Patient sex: M
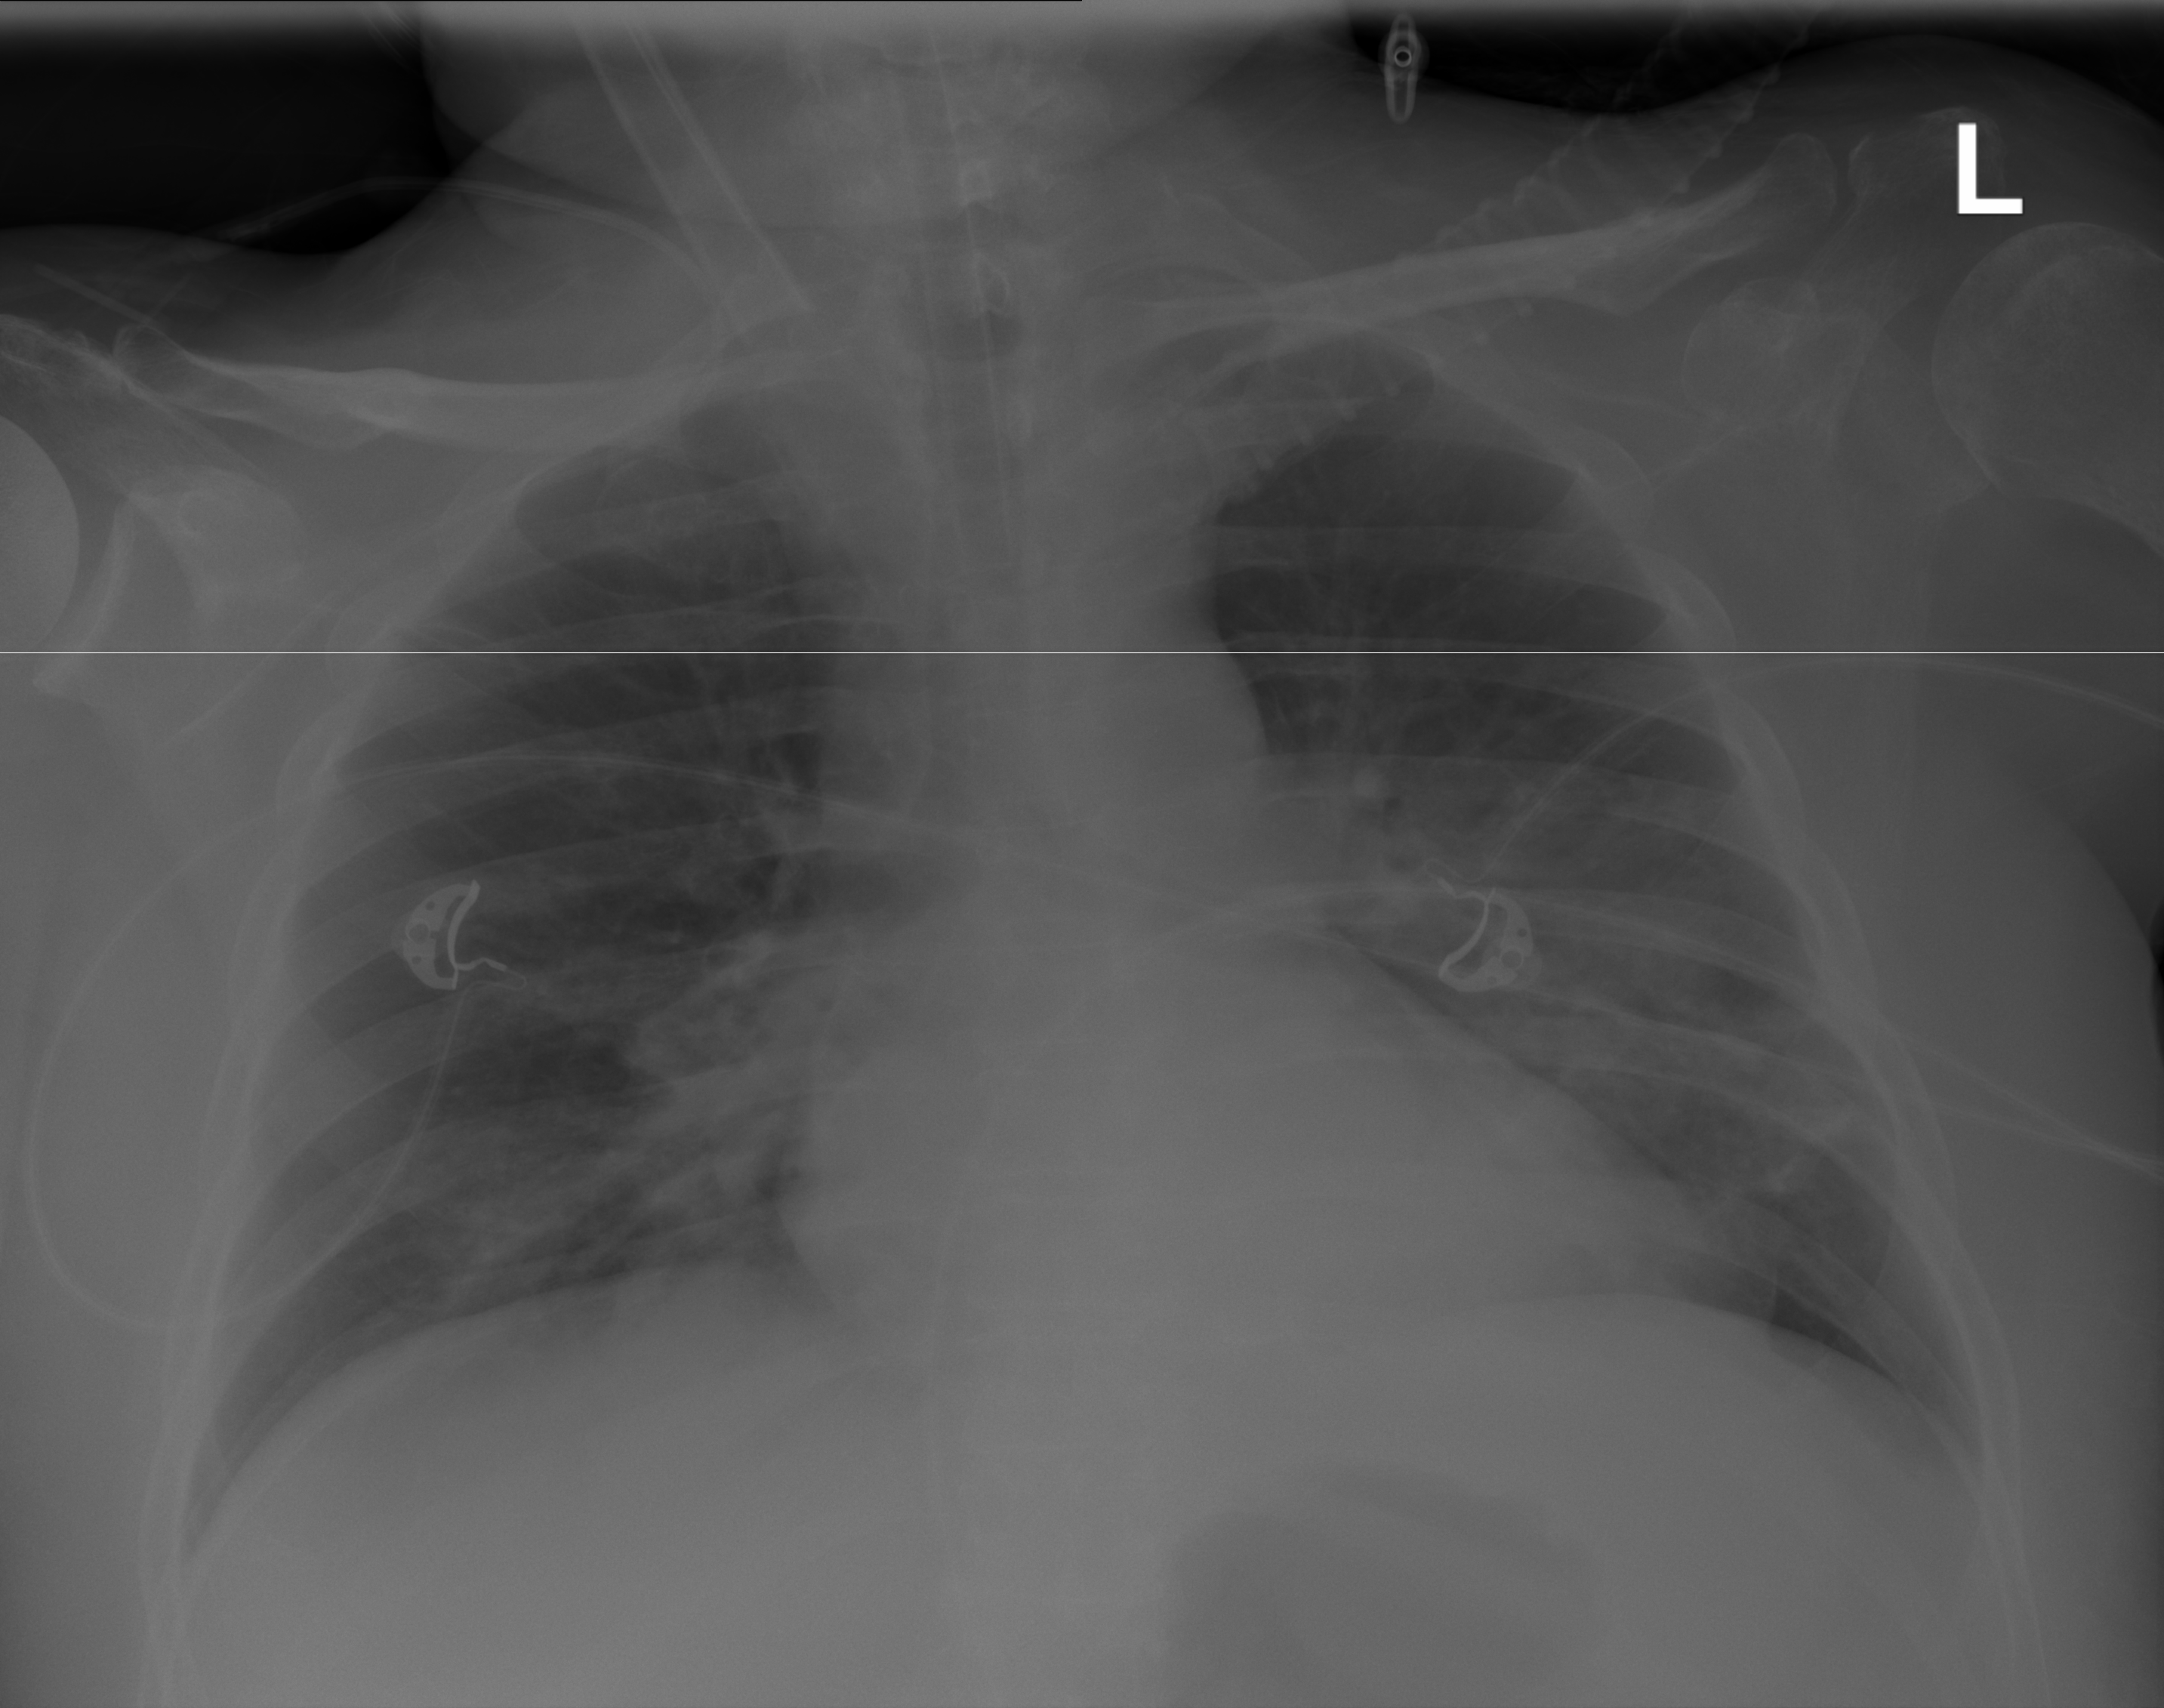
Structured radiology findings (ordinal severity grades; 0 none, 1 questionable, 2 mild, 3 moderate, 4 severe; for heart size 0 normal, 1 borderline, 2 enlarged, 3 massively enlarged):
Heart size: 0
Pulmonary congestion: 2
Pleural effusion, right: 0
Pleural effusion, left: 0
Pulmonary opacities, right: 2
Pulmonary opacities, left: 2
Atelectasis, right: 2
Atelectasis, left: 2